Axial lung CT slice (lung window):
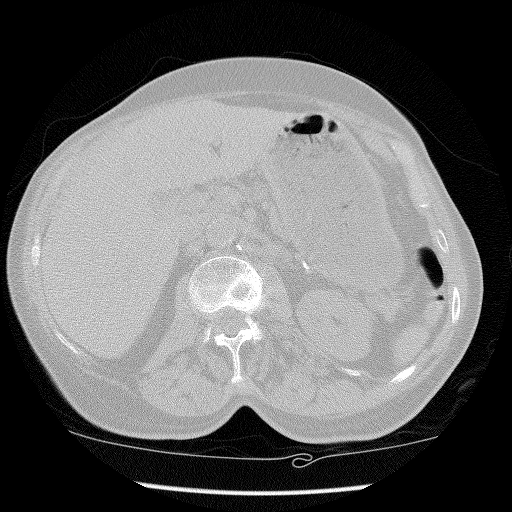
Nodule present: no